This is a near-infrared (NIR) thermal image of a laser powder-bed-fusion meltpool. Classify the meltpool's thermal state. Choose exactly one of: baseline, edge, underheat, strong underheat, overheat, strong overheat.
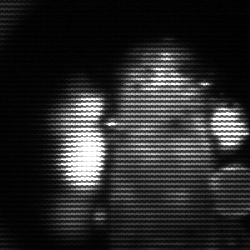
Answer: strong underheat